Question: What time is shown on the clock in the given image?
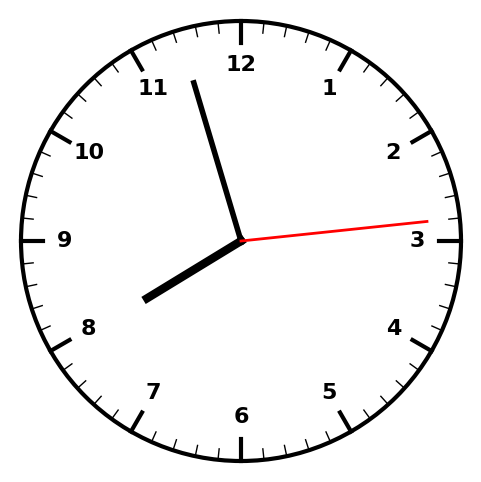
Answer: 07:57:14